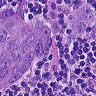
Metastatic tissue present: yes